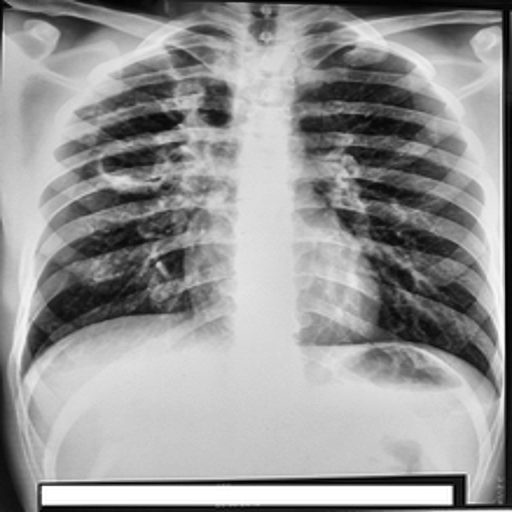
Finding: TUBERCULOSIS